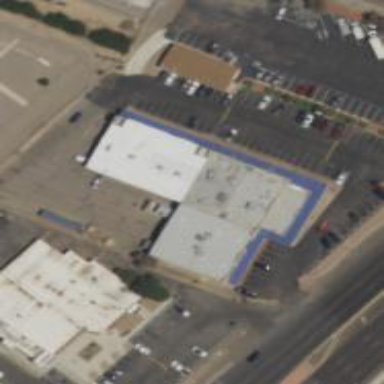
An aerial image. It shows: Car rental facility.